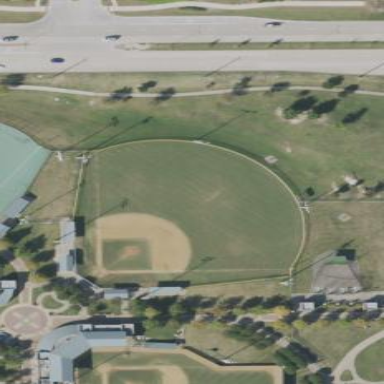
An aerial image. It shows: Baseball pitch for leisure land activities.